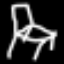
Label: chair